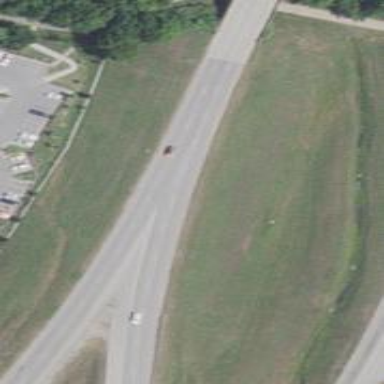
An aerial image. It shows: Asphalt road classified as trunk highway.